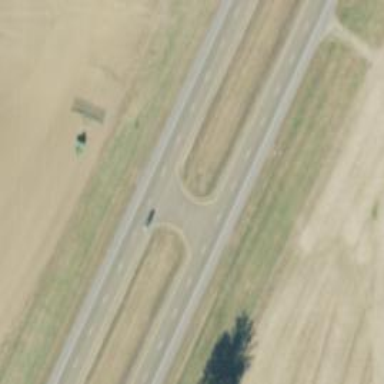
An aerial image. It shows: Trunk link highway.